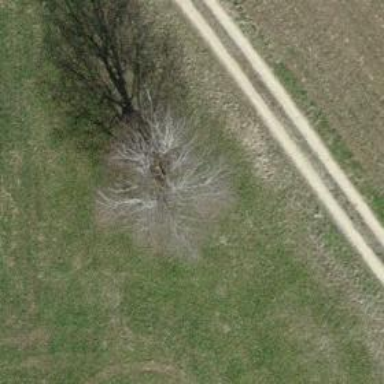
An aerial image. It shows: Beautiful tree in nature.